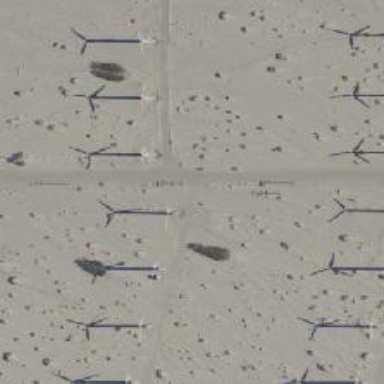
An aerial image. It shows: Wind turbine generating electricity using wind as the power source. The turbine type is horizontal axis.